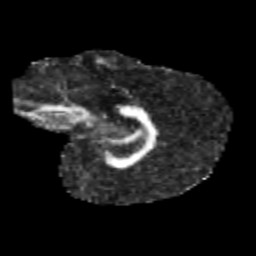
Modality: FA
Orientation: sagittal
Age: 11
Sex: male
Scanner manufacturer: siemens
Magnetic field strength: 3 T
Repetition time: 3.8 s
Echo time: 0.07 s